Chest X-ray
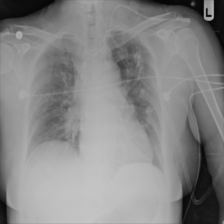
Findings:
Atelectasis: negative
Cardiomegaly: negative
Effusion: negative
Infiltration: negative
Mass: negative
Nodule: positive
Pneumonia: negative
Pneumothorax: negative
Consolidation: negative
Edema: negative
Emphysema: negative
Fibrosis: negative
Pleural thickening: negative
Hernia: negative